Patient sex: M
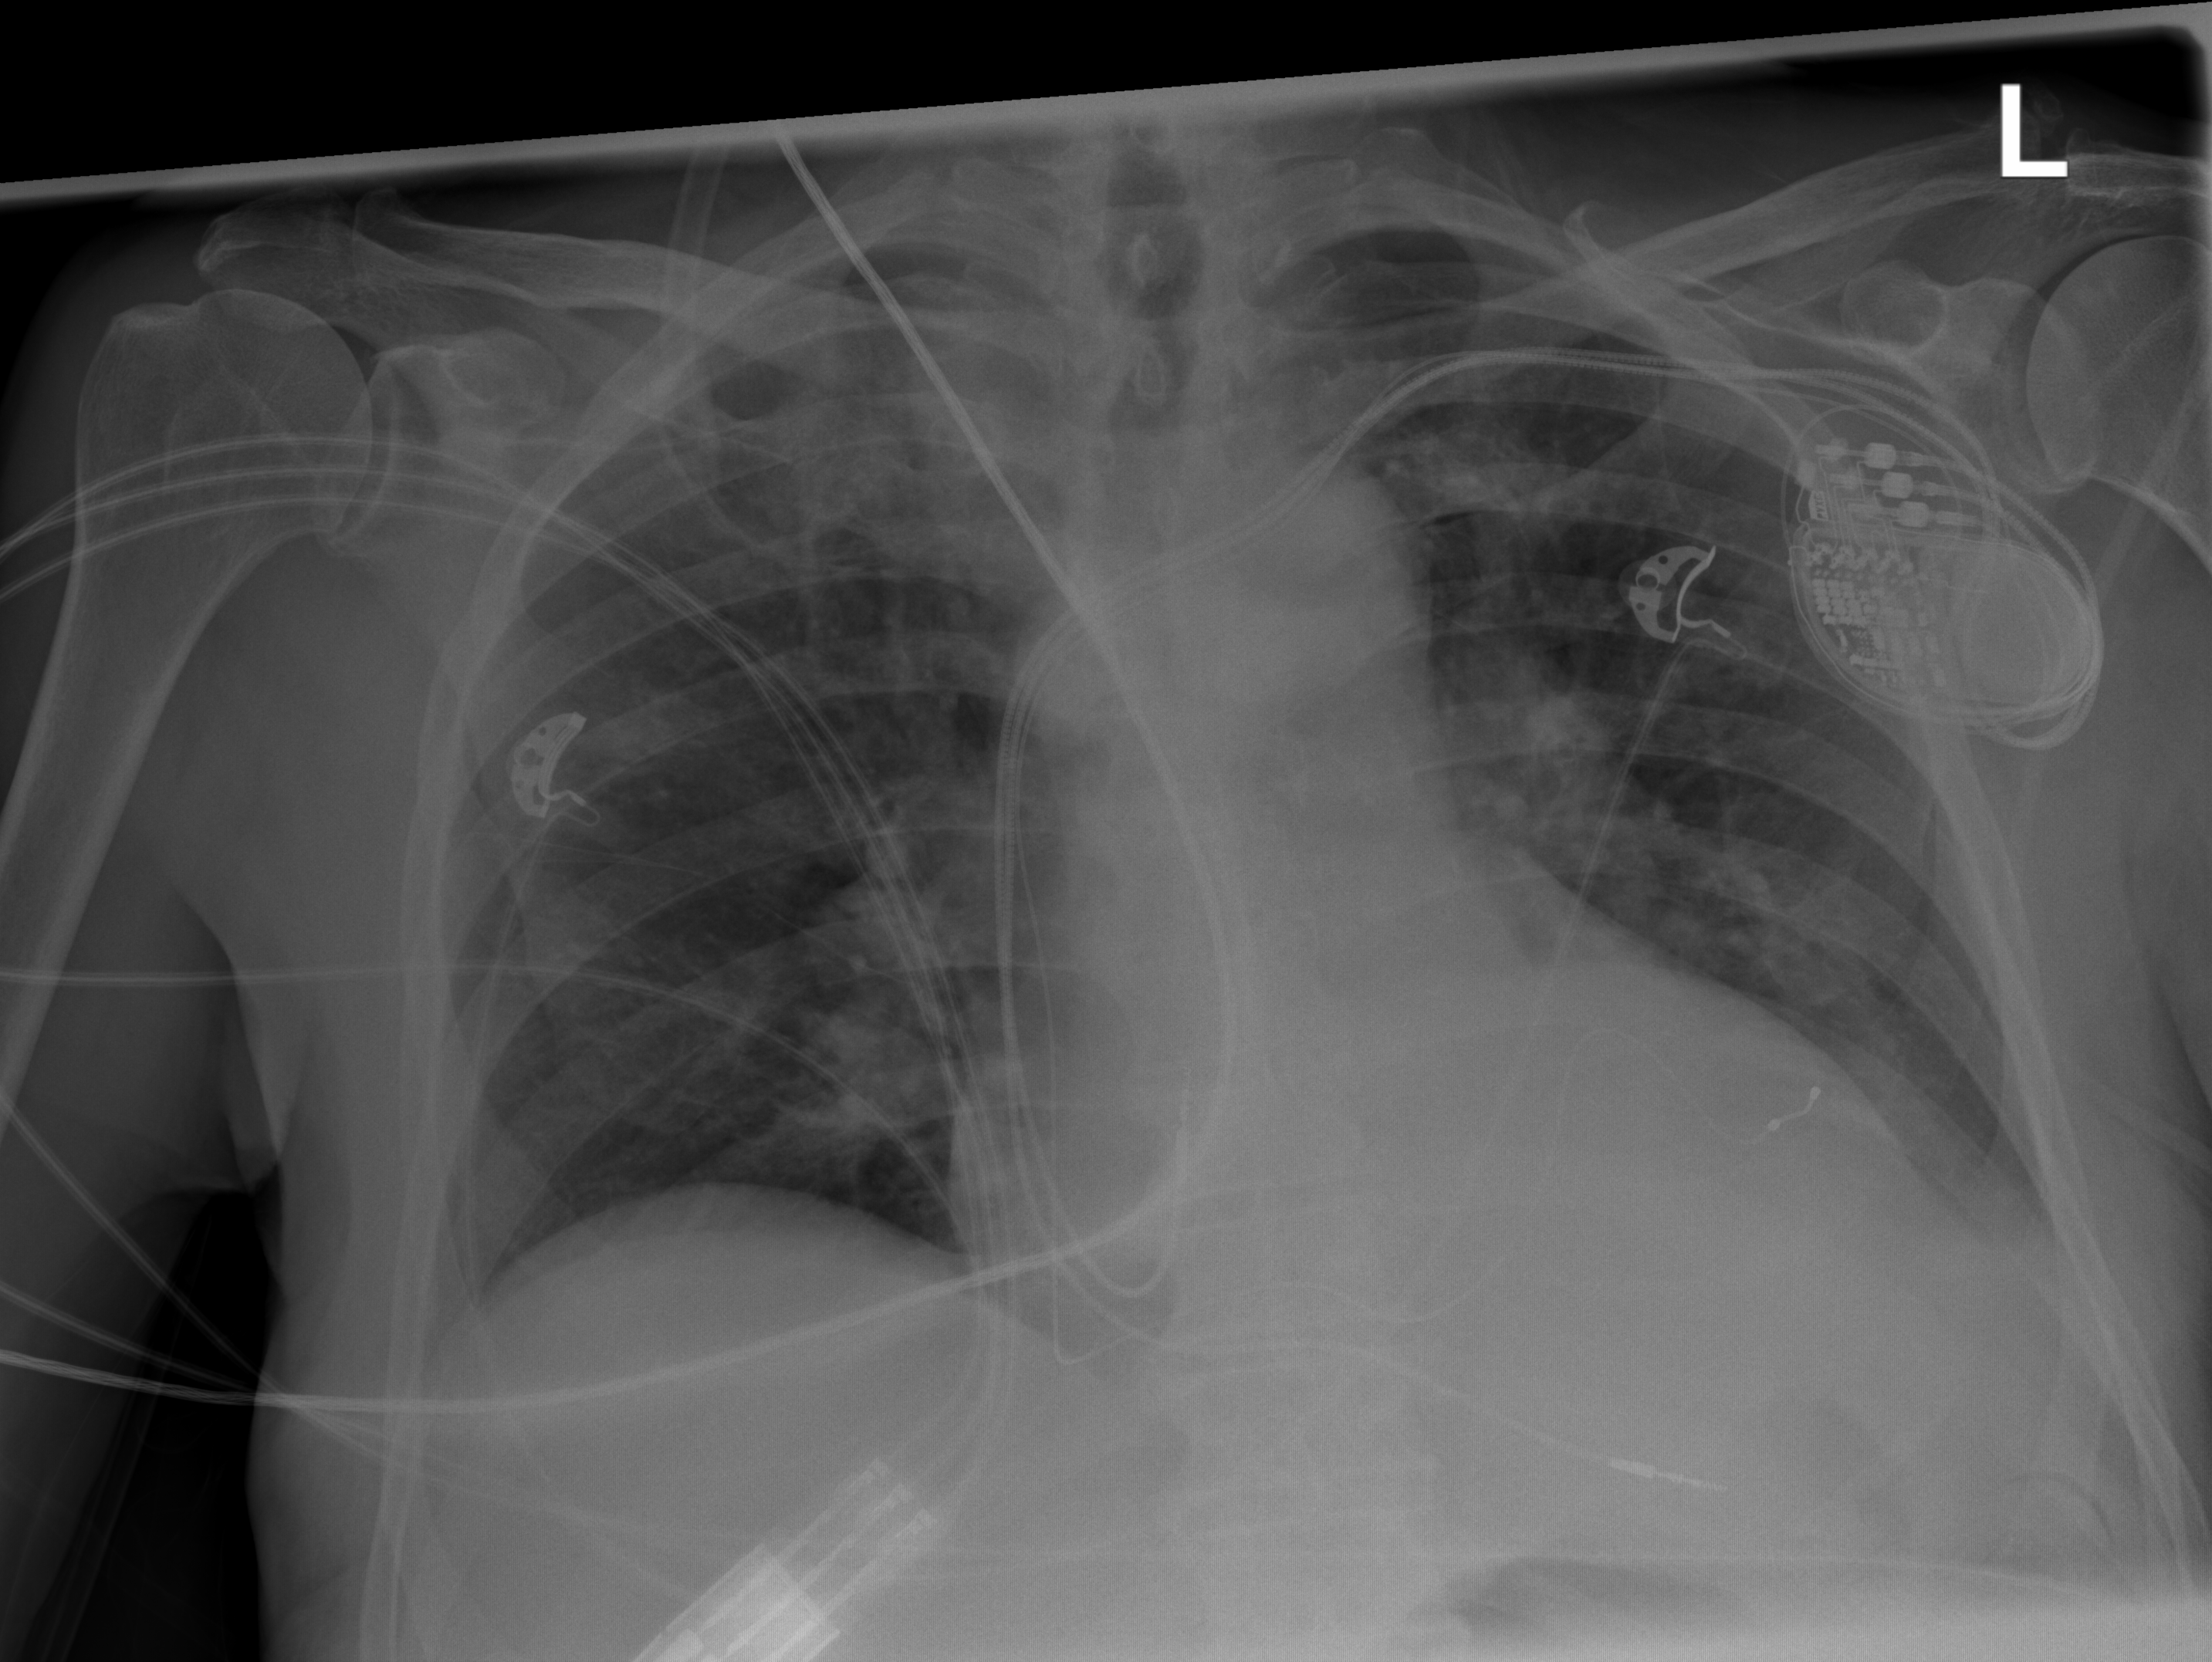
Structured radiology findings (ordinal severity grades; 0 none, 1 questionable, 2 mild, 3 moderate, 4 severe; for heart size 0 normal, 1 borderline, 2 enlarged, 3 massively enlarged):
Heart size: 1
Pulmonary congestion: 0
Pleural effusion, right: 0
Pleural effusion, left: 2
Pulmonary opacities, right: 0
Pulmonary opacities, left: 2
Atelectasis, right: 0
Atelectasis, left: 2